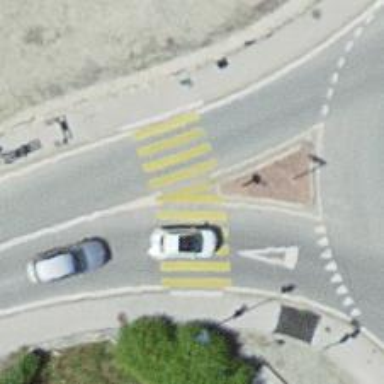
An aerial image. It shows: Asphalt footway with crossing island.